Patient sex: F
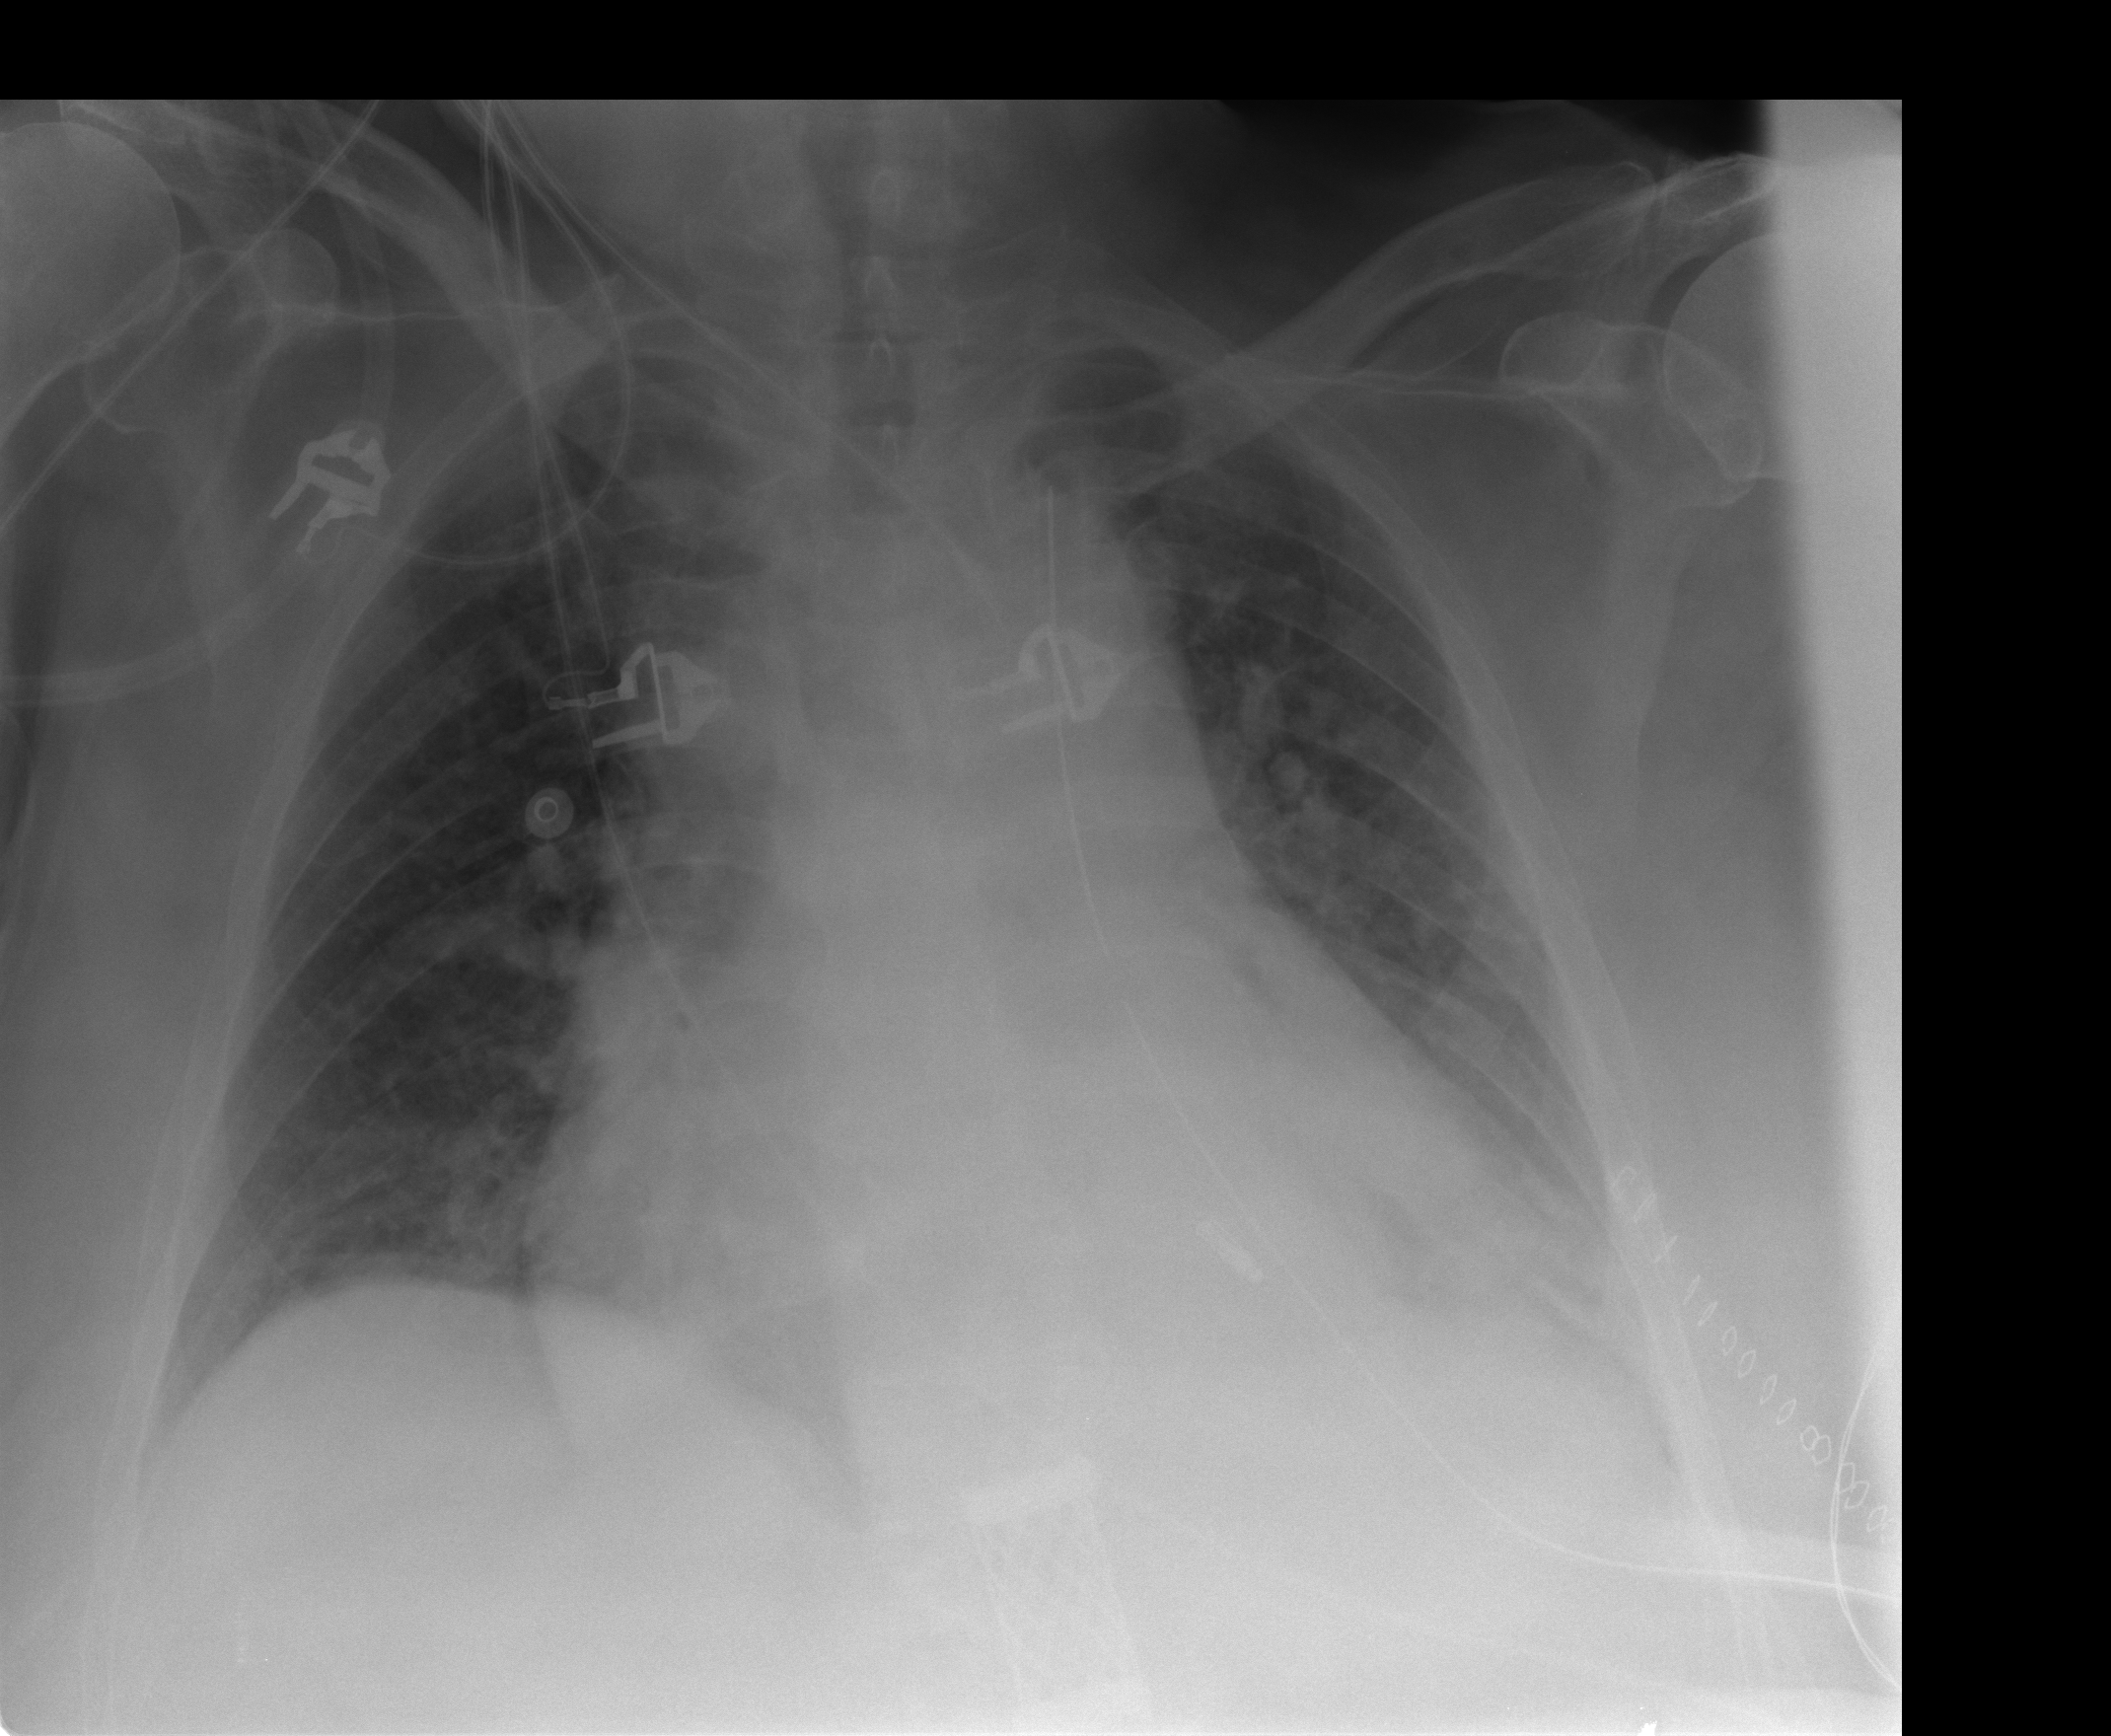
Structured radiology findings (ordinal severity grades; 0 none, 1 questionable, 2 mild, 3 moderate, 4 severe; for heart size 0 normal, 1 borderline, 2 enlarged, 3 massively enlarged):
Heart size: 3
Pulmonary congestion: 2
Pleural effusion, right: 0
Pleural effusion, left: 2
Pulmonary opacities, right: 0
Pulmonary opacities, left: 0
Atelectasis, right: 0
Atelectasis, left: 2